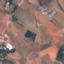
Label: PermanentCrop